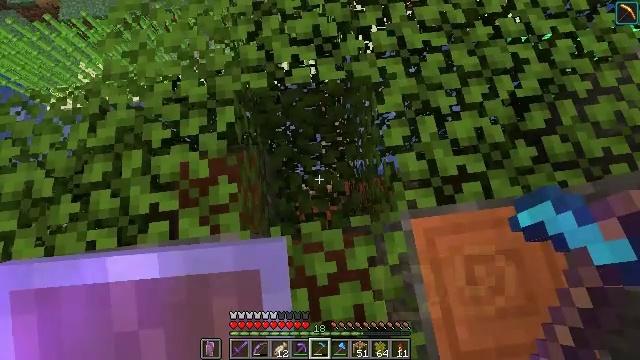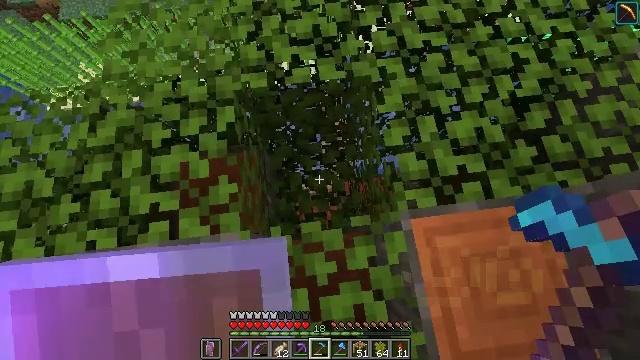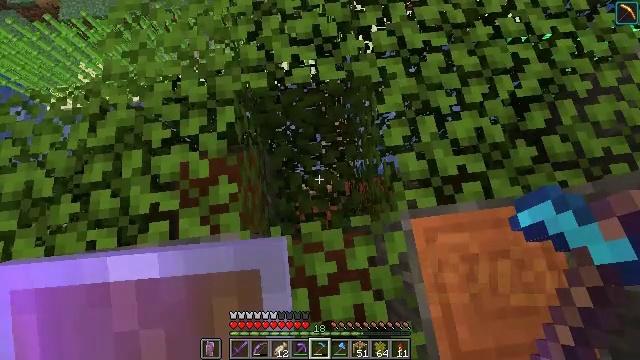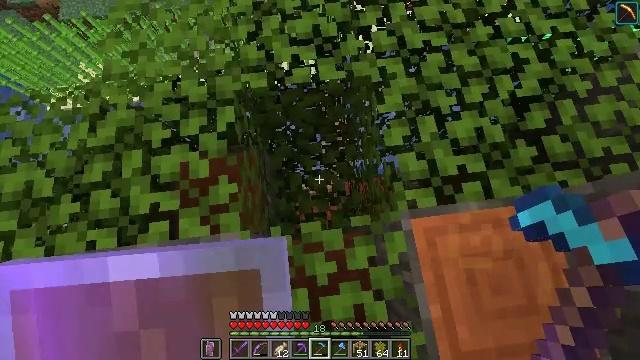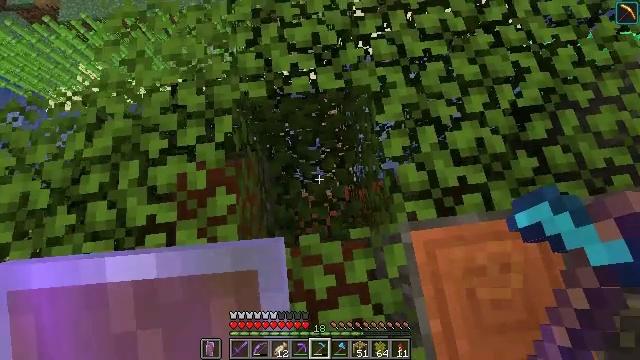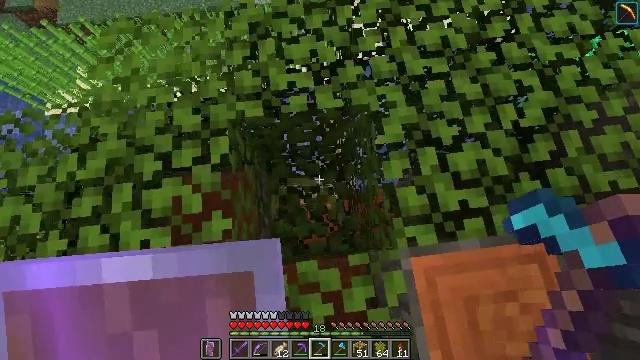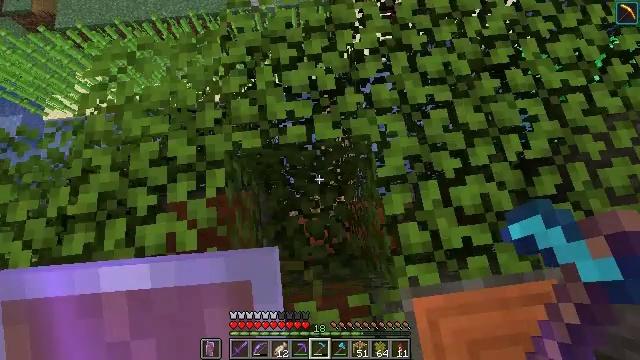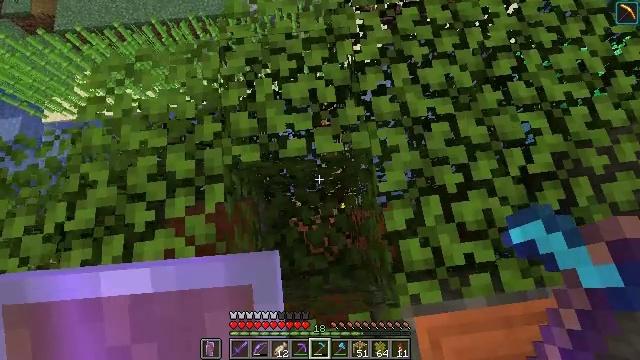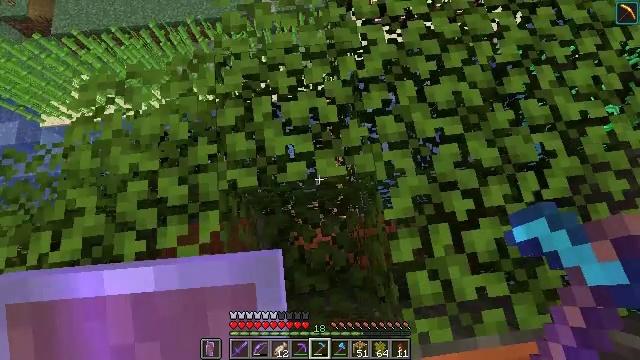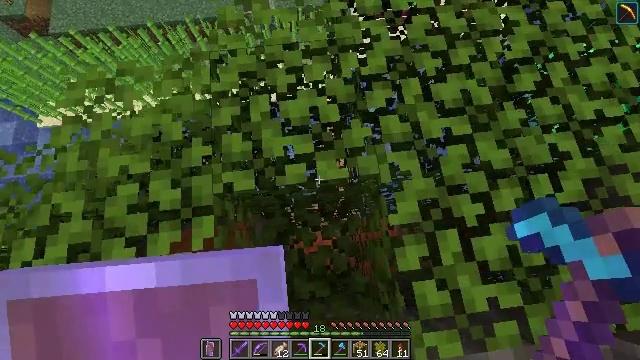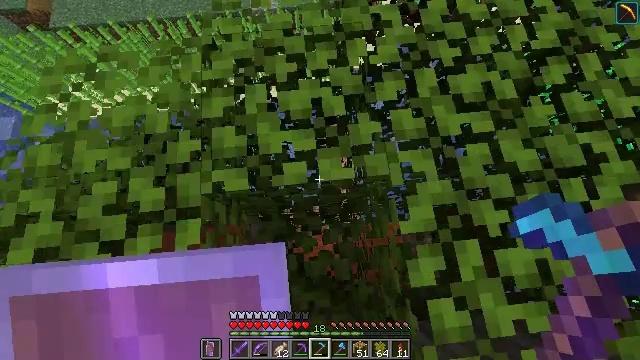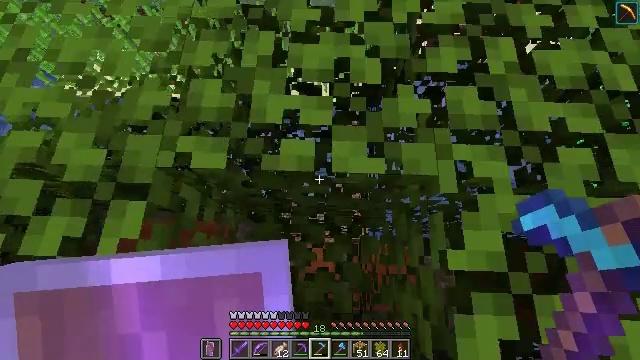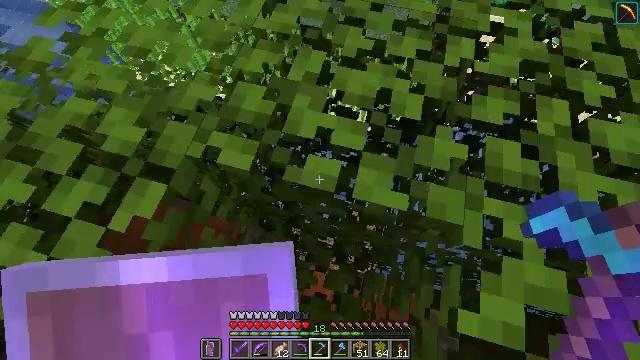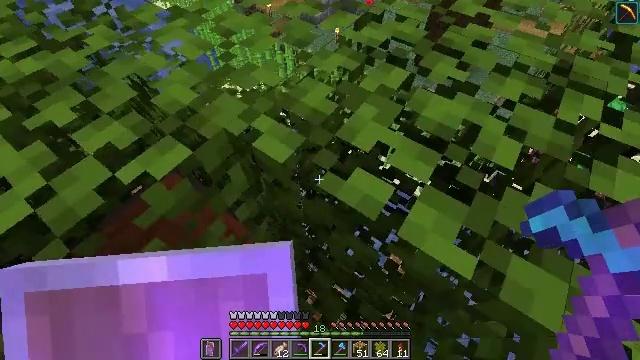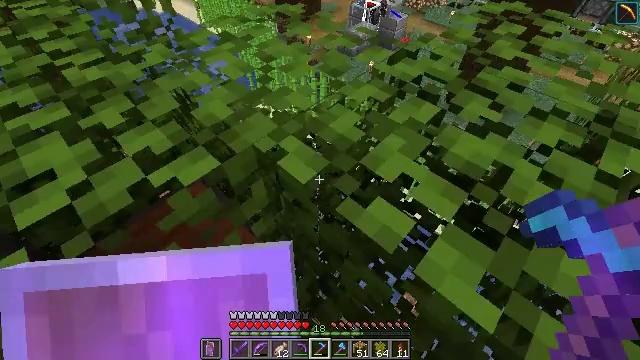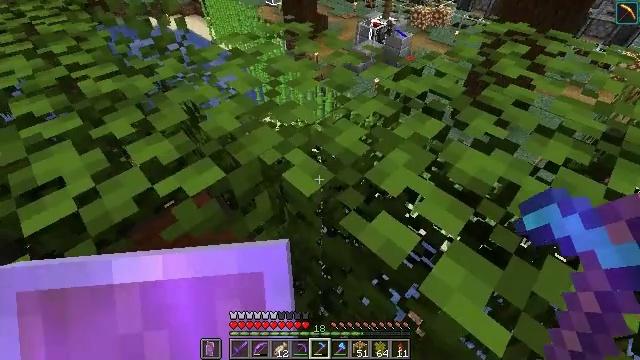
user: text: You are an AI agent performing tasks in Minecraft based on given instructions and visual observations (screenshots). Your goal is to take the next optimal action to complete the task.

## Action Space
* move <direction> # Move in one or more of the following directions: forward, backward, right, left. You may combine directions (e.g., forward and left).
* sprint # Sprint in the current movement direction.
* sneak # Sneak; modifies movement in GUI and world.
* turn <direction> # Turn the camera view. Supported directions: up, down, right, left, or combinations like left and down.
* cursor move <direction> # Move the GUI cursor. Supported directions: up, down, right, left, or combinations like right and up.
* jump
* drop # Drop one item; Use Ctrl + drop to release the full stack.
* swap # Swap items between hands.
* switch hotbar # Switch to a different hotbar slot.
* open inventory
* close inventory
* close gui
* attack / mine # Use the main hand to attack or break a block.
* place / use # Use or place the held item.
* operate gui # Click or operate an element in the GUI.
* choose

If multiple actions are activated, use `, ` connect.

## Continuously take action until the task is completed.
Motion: motion action
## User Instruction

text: Break the acacia leaves to collect them.
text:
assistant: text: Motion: no_op
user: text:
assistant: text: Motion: no_op
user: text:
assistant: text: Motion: no_op
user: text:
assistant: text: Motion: move forward
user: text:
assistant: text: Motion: move forward
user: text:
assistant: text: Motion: move forward
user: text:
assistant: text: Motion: move forward
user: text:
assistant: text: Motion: no_op
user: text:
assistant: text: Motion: no_op
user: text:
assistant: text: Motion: turn left
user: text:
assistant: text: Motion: turn left and up
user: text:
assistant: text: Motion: turn left and up
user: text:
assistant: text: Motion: turn left and up
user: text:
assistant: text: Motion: turn left and up
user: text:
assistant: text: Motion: turn left and up
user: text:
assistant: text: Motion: turn left and up
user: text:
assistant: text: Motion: turn left and up
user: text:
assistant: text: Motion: turn left and up
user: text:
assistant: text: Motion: turn left and up
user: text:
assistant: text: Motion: turn left and up
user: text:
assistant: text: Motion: turn left and up
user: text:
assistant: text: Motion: no_op
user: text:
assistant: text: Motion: no_op
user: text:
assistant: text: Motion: no_op
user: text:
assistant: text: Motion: no_op
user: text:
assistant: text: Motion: no_op
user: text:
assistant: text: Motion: turn down
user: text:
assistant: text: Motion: turn left and down
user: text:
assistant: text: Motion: turn left and down
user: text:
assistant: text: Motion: turn left and down